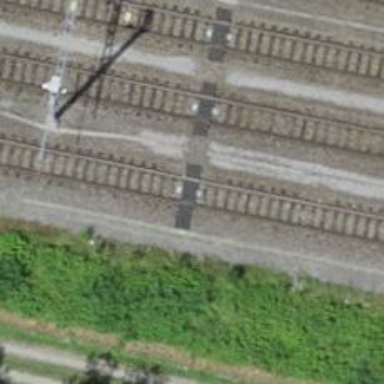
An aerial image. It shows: Railway crossing.